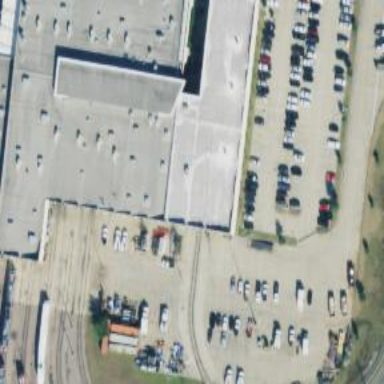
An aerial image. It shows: Light rail tunnel passing through building passage in service yard. The railway is electrified with contact line.